Question: I have three divs that need to be the same height and have a button the same level, but are containing varying amounts of text above and below the button.
Right now I'm just specifying heights to compensate for how long the text might be, but if it's not that long, there's too much padding, and it still might not be high enough.
This needs to work with IE9+, and the latest chrome and firefox. I'm starting to think the best solution is javascript unless there's a CSS miracle. 'display: flex' looked promising, but don't think it'll work with IE9
See image below. The space between the titles and the buttons should be controlled by the longest title. Right now it's just a hard coded height. Similarly card heights should be controlled by the tallest card, but it's currently hard coded.

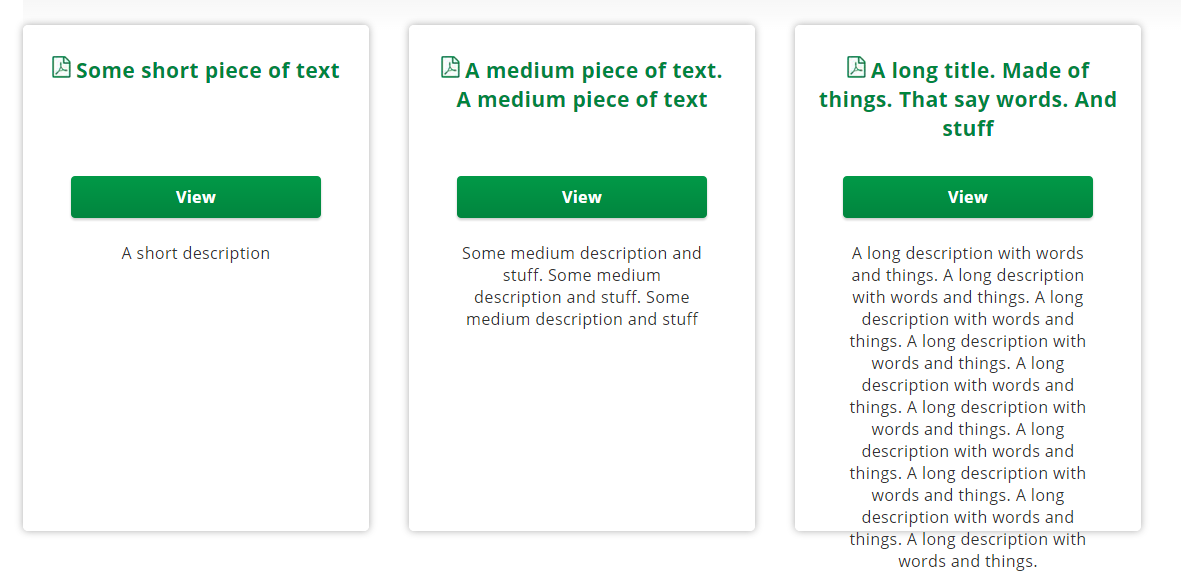
Answer: Here's an example of how to handle it with a '<table>' instead of divs--that way no js is required:
<URL>